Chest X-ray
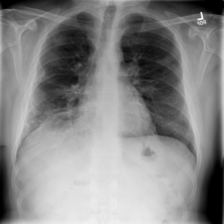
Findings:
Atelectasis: negative
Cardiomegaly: negative
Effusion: negative
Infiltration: negative
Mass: negative
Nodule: negative
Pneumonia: negative
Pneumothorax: negative
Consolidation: negative
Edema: negative
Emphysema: negative
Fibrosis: negative
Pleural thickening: negative
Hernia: negative